Field crop: maize
Growth stage: 2
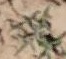
Species: atriplex